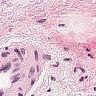
Metastatic tissue present: no